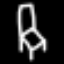
Label: chair